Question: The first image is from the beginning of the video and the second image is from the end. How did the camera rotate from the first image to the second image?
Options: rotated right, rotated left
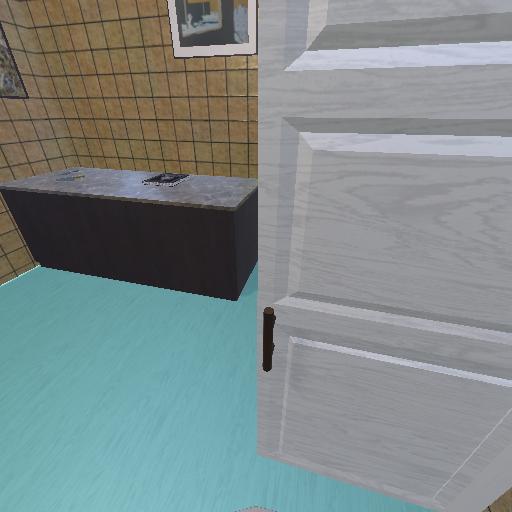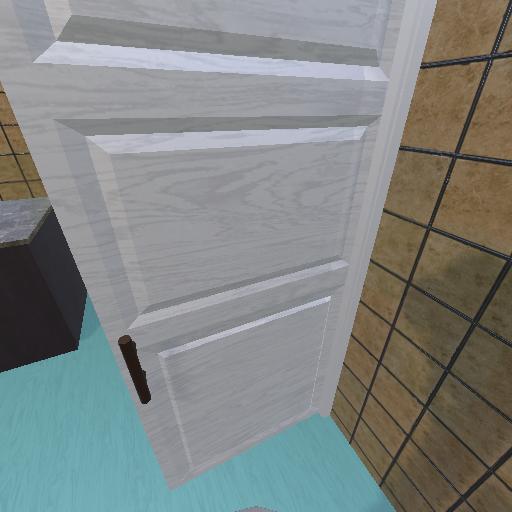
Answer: rotated right